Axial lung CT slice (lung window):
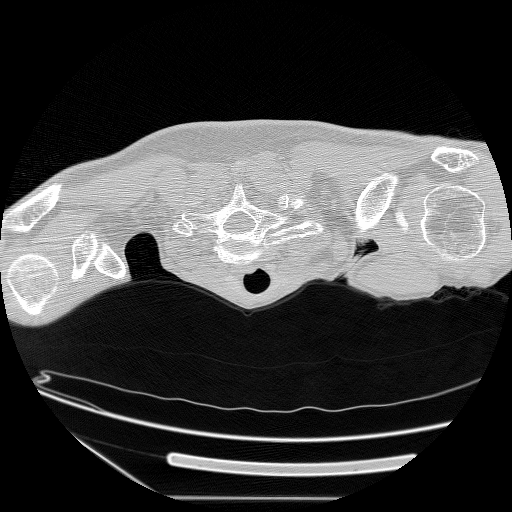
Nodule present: no